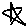
Label: star